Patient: sex M, age 43
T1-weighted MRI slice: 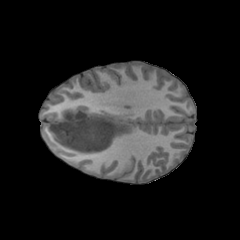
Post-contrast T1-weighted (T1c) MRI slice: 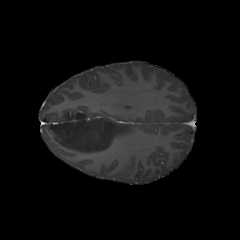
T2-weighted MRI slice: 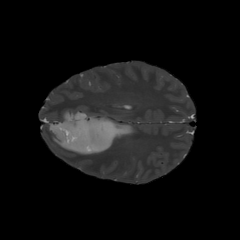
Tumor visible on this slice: yes
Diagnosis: Astrocytoma, IDH-mutant
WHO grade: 4